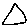
Label: triangle